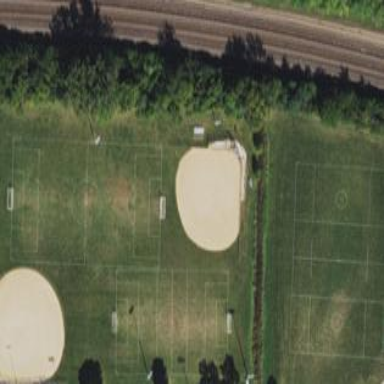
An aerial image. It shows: Baseball pitch for leisure land activities.